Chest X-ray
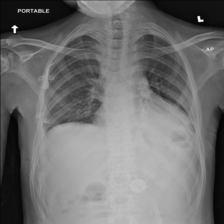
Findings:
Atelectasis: positive
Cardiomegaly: negative
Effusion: negative
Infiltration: positive
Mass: negative
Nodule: negative
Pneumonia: negative
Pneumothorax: negative
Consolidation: negative
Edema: negative
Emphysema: negative
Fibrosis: negative
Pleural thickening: negative
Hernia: negative